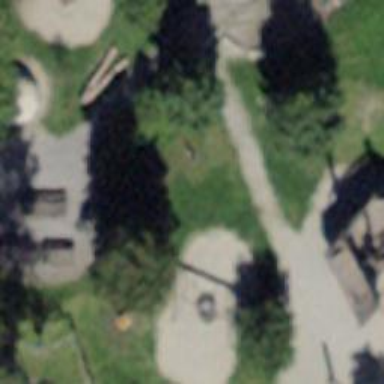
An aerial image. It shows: Springy playground.